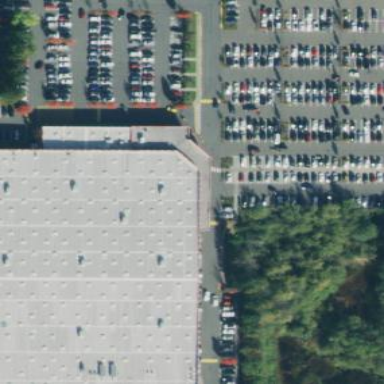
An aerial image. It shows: Retail building that houses wholesale shop.